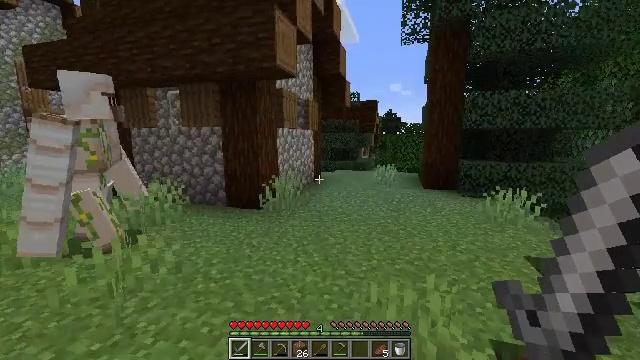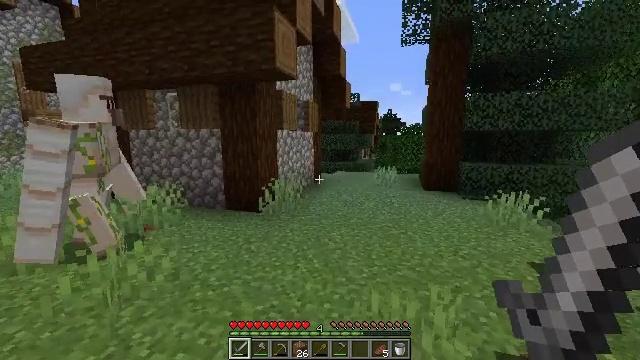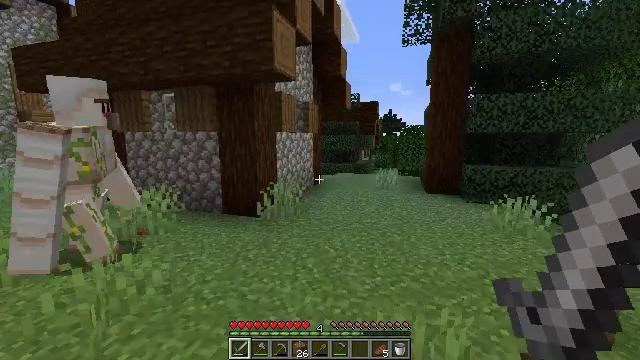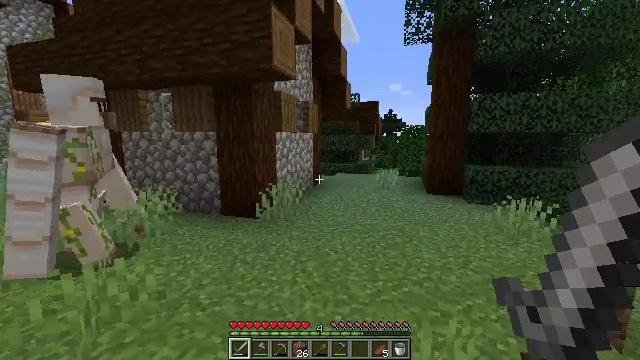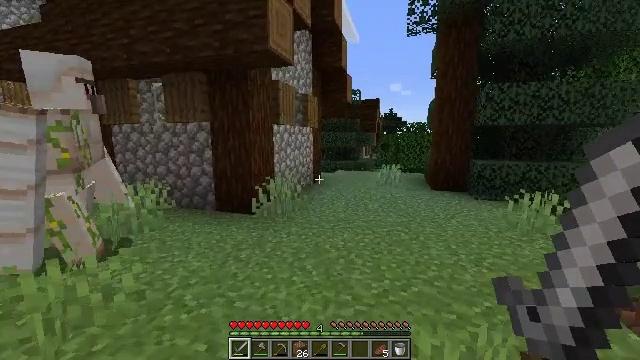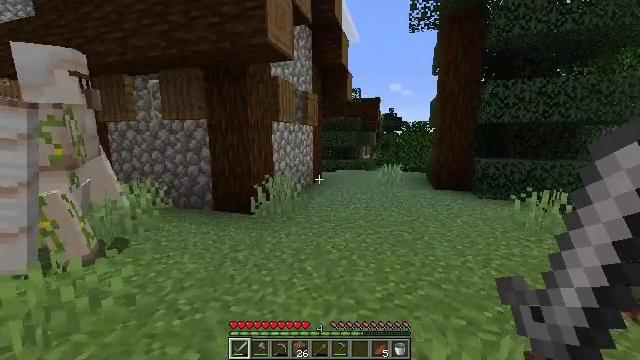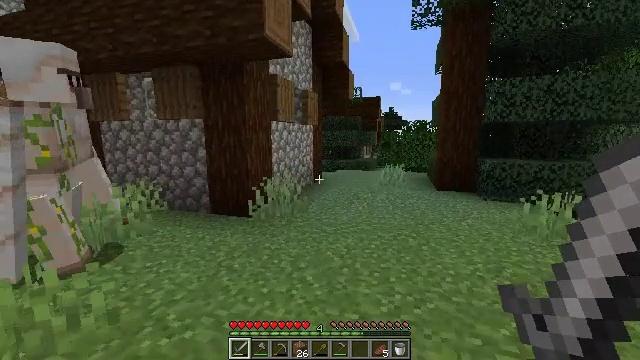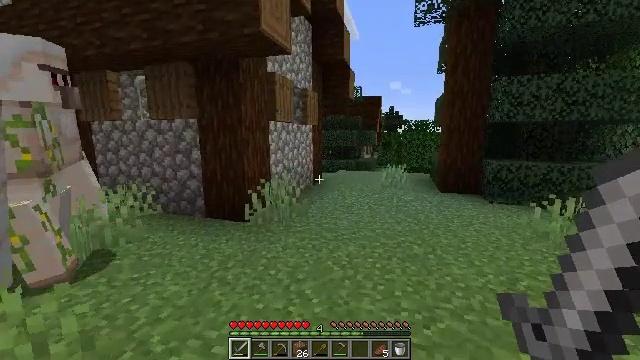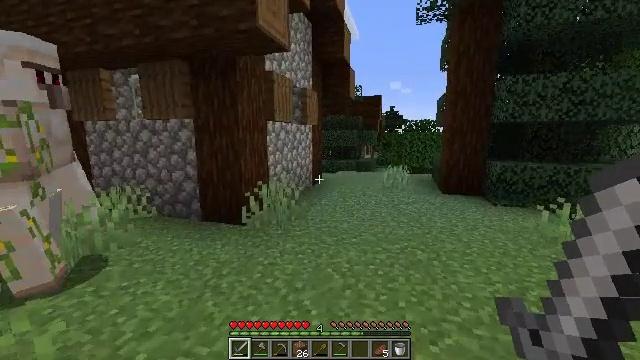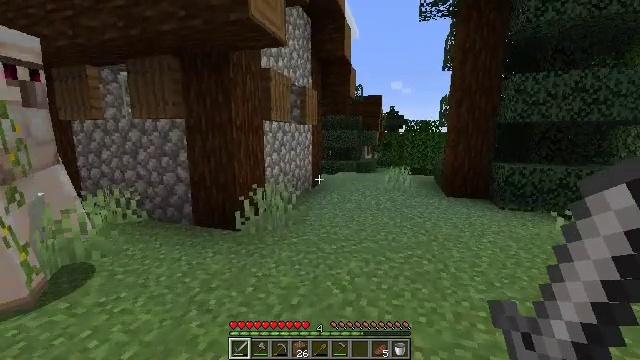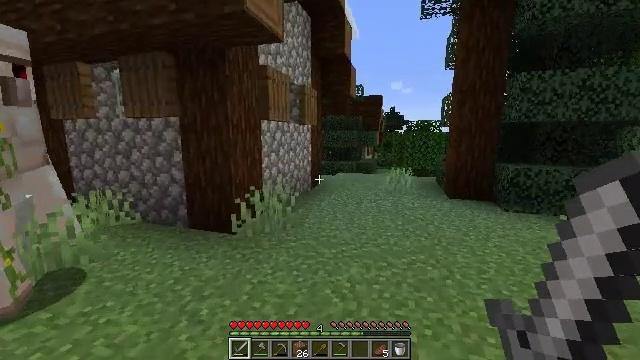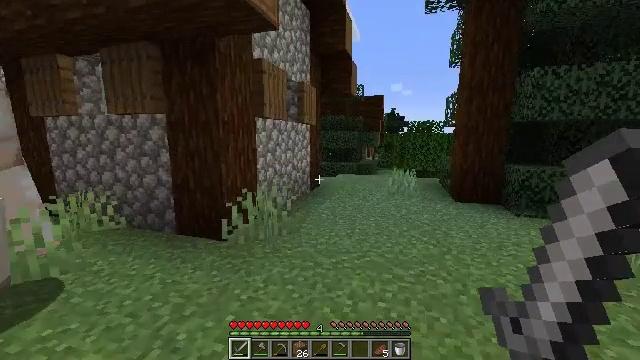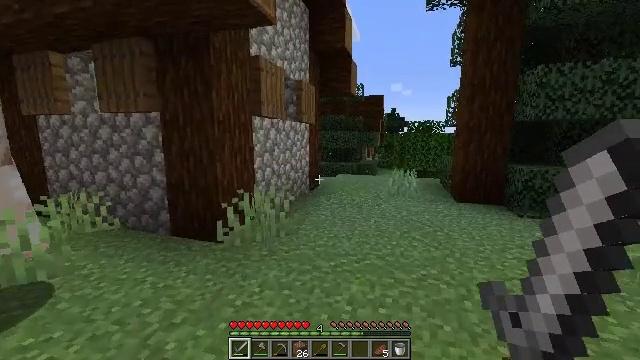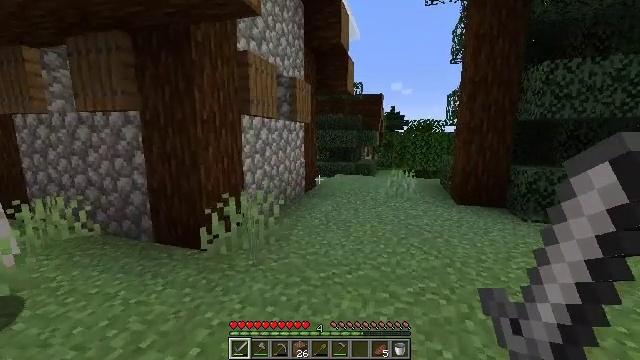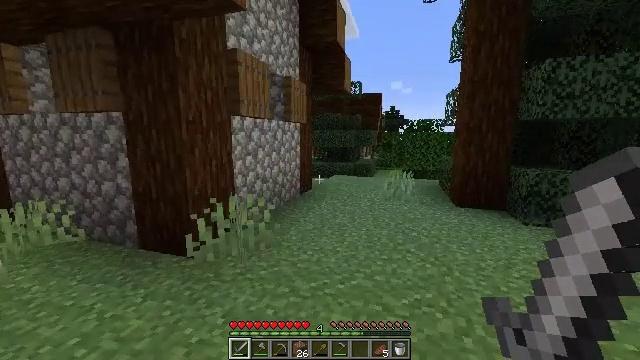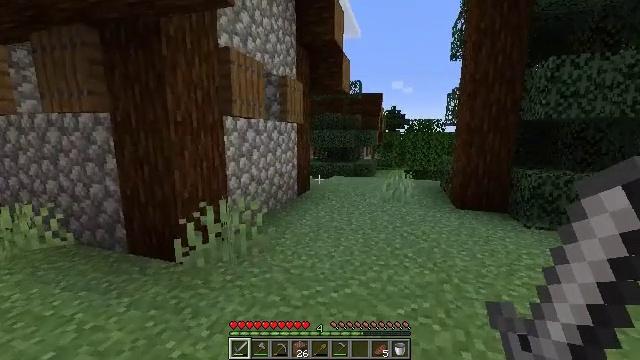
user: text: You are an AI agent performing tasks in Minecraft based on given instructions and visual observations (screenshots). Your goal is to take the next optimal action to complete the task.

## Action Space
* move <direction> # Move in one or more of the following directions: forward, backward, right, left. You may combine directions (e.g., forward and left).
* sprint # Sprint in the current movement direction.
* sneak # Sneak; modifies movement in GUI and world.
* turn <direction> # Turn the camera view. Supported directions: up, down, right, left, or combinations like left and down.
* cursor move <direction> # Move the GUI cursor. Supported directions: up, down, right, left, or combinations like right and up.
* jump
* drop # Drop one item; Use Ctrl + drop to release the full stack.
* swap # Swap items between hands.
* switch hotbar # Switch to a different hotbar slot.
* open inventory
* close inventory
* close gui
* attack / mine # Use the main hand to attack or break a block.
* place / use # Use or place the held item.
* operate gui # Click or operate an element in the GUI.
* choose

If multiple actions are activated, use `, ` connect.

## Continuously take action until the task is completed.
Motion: motion action
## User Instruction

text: Mine the spruce door to collect it.
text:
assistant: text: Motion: move forward, jump
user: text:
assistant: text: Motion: move forward
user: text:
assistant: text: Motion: move forward
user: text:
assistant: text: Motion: move forward
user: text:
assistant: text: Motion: move forward
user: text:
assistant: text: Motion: move forward
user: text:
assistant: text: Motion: move forward
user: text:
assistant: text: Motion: move forward
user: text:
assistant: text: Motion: move forward
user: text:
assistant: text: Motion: move forward
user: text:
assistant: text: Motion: move forward
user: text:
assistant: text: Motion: move forward and move right
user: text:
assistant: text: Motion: move forward and move right
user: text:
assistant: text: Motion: move forward and move right
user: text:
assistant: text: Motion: move forward and move right
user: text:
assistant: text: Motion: move forward and move right
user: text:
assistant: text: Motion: move forward and move right
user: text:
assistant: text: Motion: move forward
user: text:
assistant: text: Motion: move forward
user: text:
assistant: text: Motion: move forward
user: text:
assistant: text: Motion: move forward
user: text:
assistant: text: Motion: move forward
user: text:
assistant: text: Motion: move forward
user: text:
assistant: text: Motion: move forward
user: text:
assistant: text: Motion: move forward, turn left
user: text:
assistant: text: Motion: move forward and move right
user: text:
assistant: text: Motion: move forward and move right, turn left
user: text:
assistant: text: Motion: move forward and move right, turn left
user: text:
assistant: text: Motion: move forward and move right
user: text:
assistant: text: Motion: move forward and move right